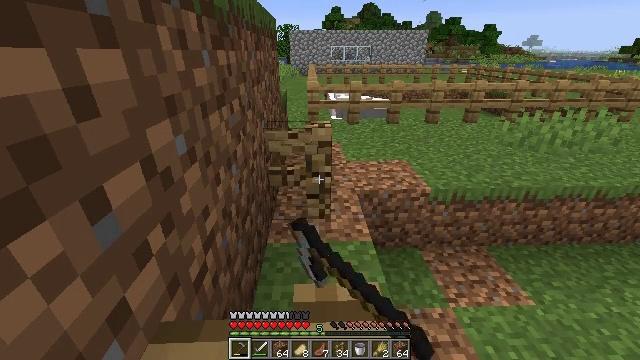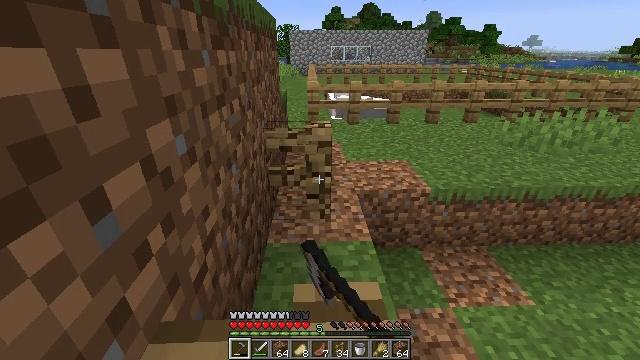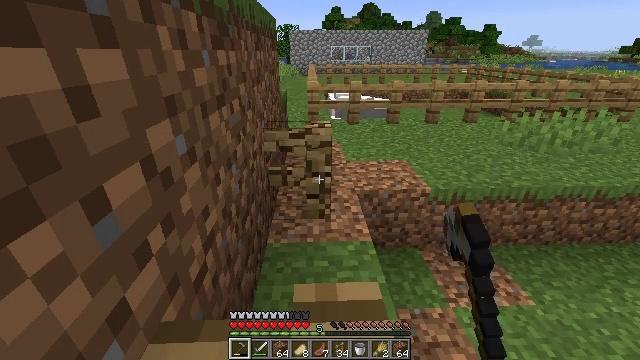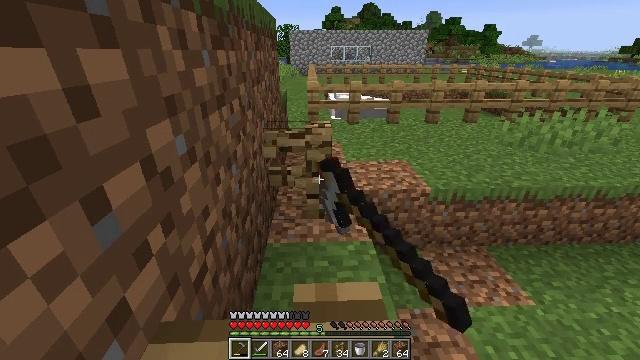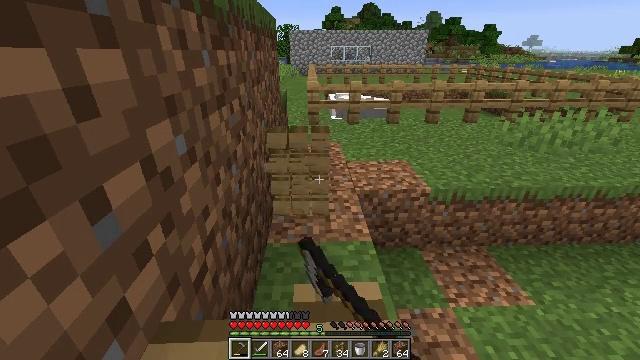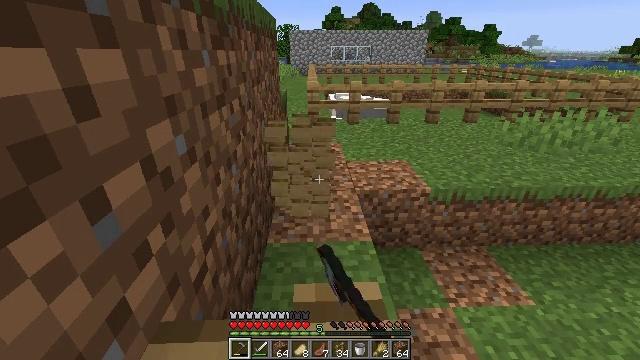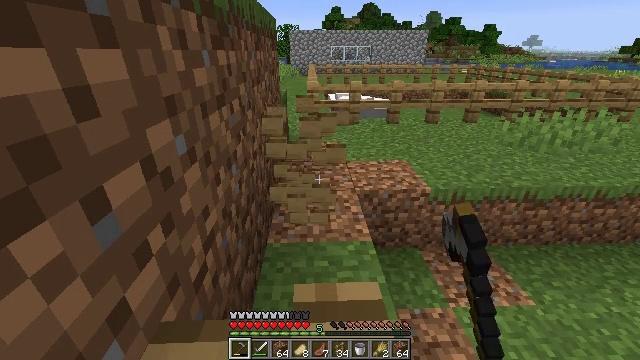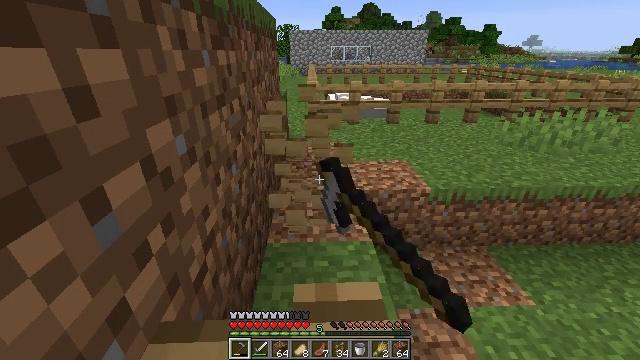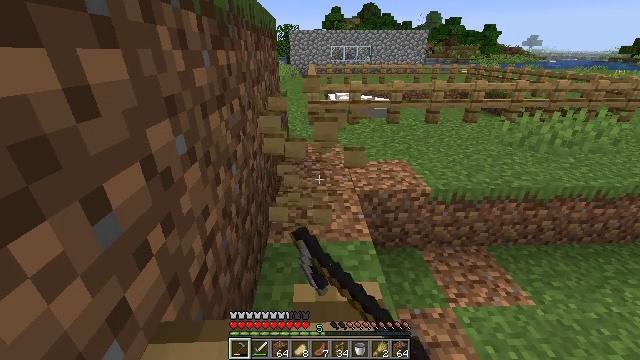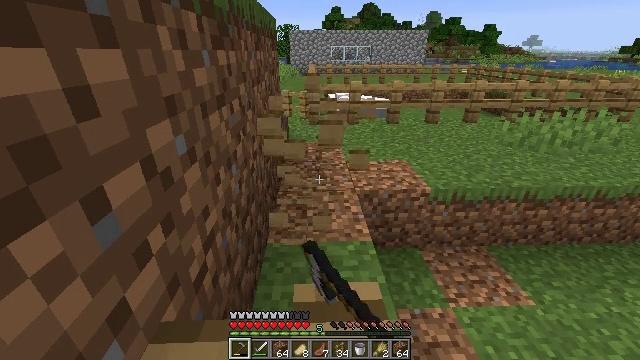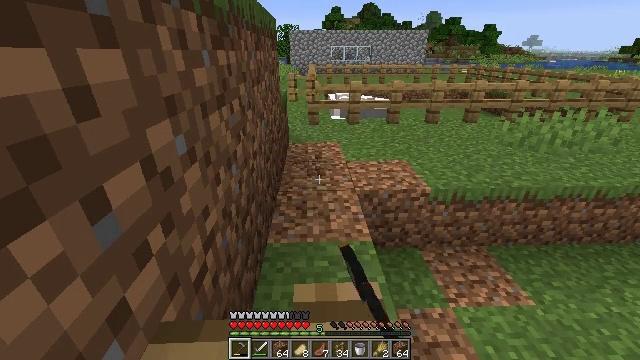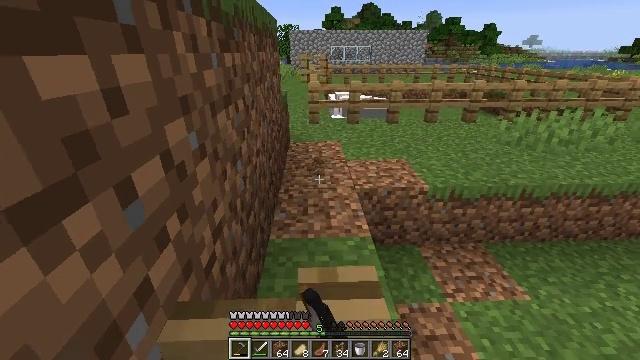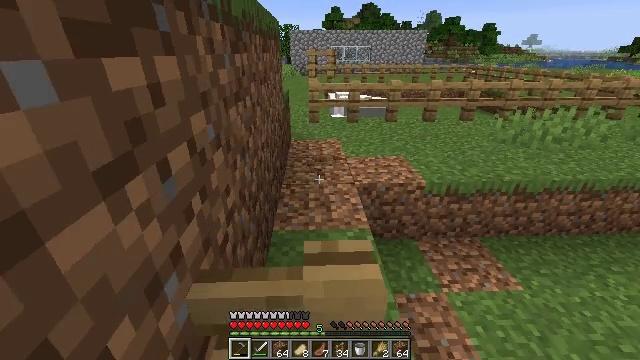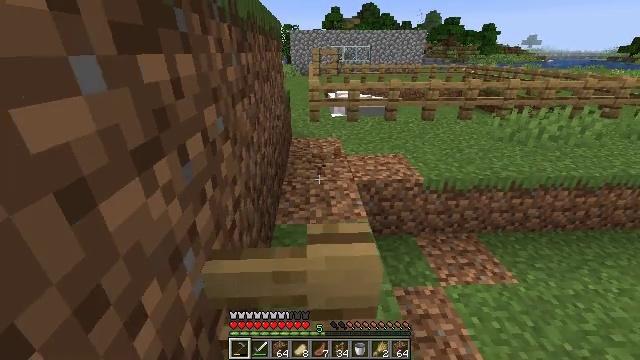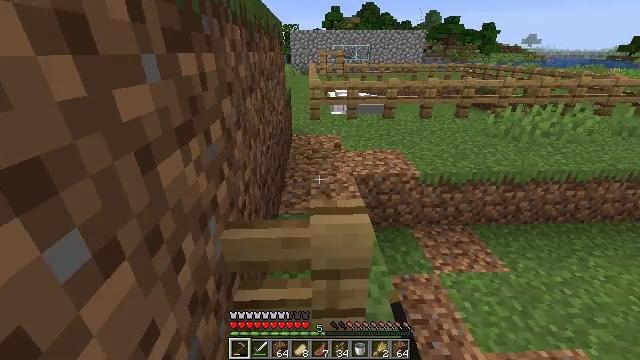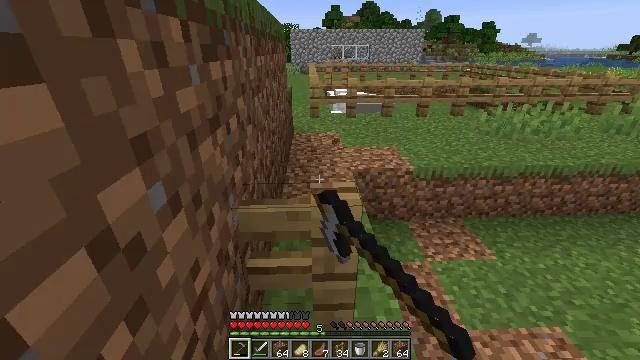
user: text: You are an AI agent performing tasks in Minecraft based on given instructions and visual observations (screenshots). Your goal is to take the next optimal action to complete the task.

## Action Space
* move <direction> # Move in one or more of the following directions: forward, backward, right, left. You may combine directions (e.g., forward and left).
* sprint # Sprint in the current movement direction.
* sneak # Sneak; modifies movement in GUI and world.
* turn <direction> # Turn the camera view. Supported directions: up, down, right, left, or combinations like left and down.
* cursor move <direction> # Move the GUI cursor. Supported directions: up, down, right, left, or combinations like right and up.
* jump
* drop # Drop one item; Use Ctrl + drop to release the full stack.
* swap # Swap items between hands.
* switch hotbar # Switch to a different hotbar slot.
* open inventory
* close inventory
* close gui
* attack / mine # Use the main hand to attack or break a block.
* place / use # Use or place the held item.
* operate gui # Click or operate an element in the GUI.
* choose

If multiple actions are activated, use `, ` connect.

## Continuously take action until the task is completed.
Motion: motion action
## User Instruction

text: Break down the oak fence.
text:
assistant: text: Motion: attack / mine
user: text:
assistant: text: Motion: attack / mine
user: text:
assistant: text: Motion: attack / mine
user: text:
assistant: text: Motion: attack / mine
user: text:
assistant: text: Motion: attack / mine
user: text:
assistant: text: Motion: attack / mine
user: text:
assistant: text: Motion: attack / mine
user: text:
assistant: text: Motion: attack / mine
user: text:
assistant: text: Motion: attack / mine
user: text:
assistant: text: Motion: attack / mine
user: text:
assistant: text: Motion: move back, attack / mine
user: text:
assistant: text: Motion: move back, attack / mine
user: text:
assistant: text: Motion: move back, attack / mine
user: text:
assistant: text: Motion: move back, attack / mine
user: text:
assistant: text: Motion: move back, attack / mine
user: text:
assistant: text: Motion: move back, attack / mine
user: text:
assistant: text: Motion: attack / mine
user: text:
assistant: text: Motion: attack / mine
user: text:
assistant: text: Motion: attack / mine
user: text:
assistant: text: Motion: attack / mine
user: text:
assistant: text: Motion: attack / mine
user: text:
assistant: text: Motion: attack / mine
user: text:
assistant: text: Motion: attack / mine
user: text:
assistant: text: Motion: attack / mine
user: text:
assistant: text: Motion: attack / mine
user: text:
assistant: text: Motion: attack / mine
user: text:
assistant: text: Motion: attack / mine
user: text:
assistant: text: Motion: attack / mine
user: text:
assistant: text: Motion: attack / mine
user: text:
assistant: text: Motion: attack / mine